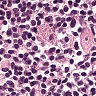
Metastatic tissue present: no